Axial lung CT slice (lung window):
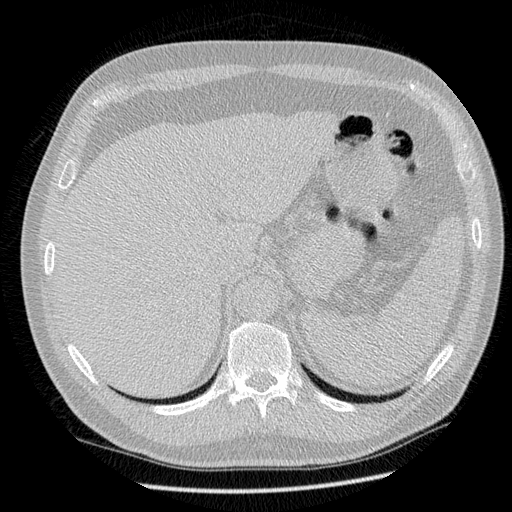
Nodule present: no